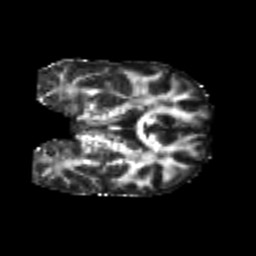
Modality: FA
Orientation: coronal
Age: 24
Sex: male
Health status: healthy
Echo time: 0.074 s